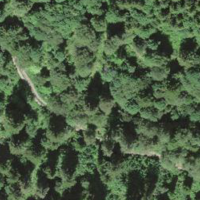
EUNIS habitat code: 44
Species observed at this site:
Lathyrus vernus